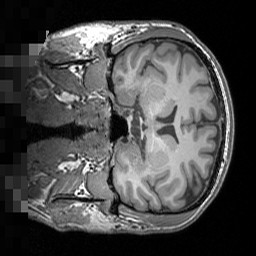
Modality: T1w
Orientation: coronal
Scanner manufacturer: siemens
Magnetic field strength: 3 T
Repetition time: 1.5 s
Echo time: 0.00291 s